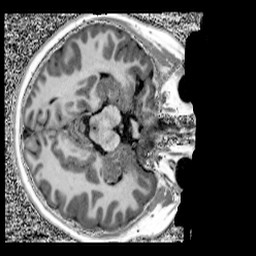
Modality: UNIT1
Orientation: axial
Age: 10
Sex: male
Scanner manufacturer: siemens
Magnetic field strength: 3 T
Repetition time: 4 s
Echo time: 0.00303 s